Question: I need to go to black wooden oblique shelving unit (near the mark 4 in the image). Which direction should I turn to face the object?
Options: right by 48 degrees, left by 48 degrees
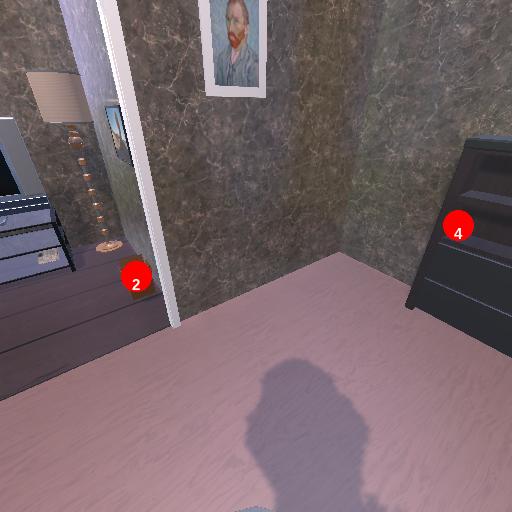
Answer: right by 48 degrees